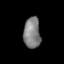
Tissue: prostate
Cell type: Endothelial cells
Senescence score: 0.8073
Nuclear area (px): 509
Mean DAPI intensity: 128.405